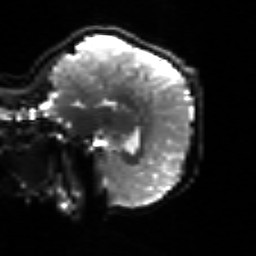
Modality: sbref
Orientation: sagittal
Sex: male
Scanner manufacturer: siemens
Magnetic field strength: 3 T
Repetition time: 5 s
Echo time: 0.071 s